Question: I want to visualize a huge diagram that is drawn in a HTML5 canvas. As depicted below, let's imagine the world map, it's impossible to visualize it all at the same time with a "decent" detail. Therefore, in my canvas I would like to be able to pan over it using the mouse to see the other countries that are not visible.
Does anyone know how to implement this sort of panning in a HTML5 canvas? Another feature would be the zoom in and out.

I've seen a few examples but I couldn't get them working nor they seam to address my question.
Thanks in advance!
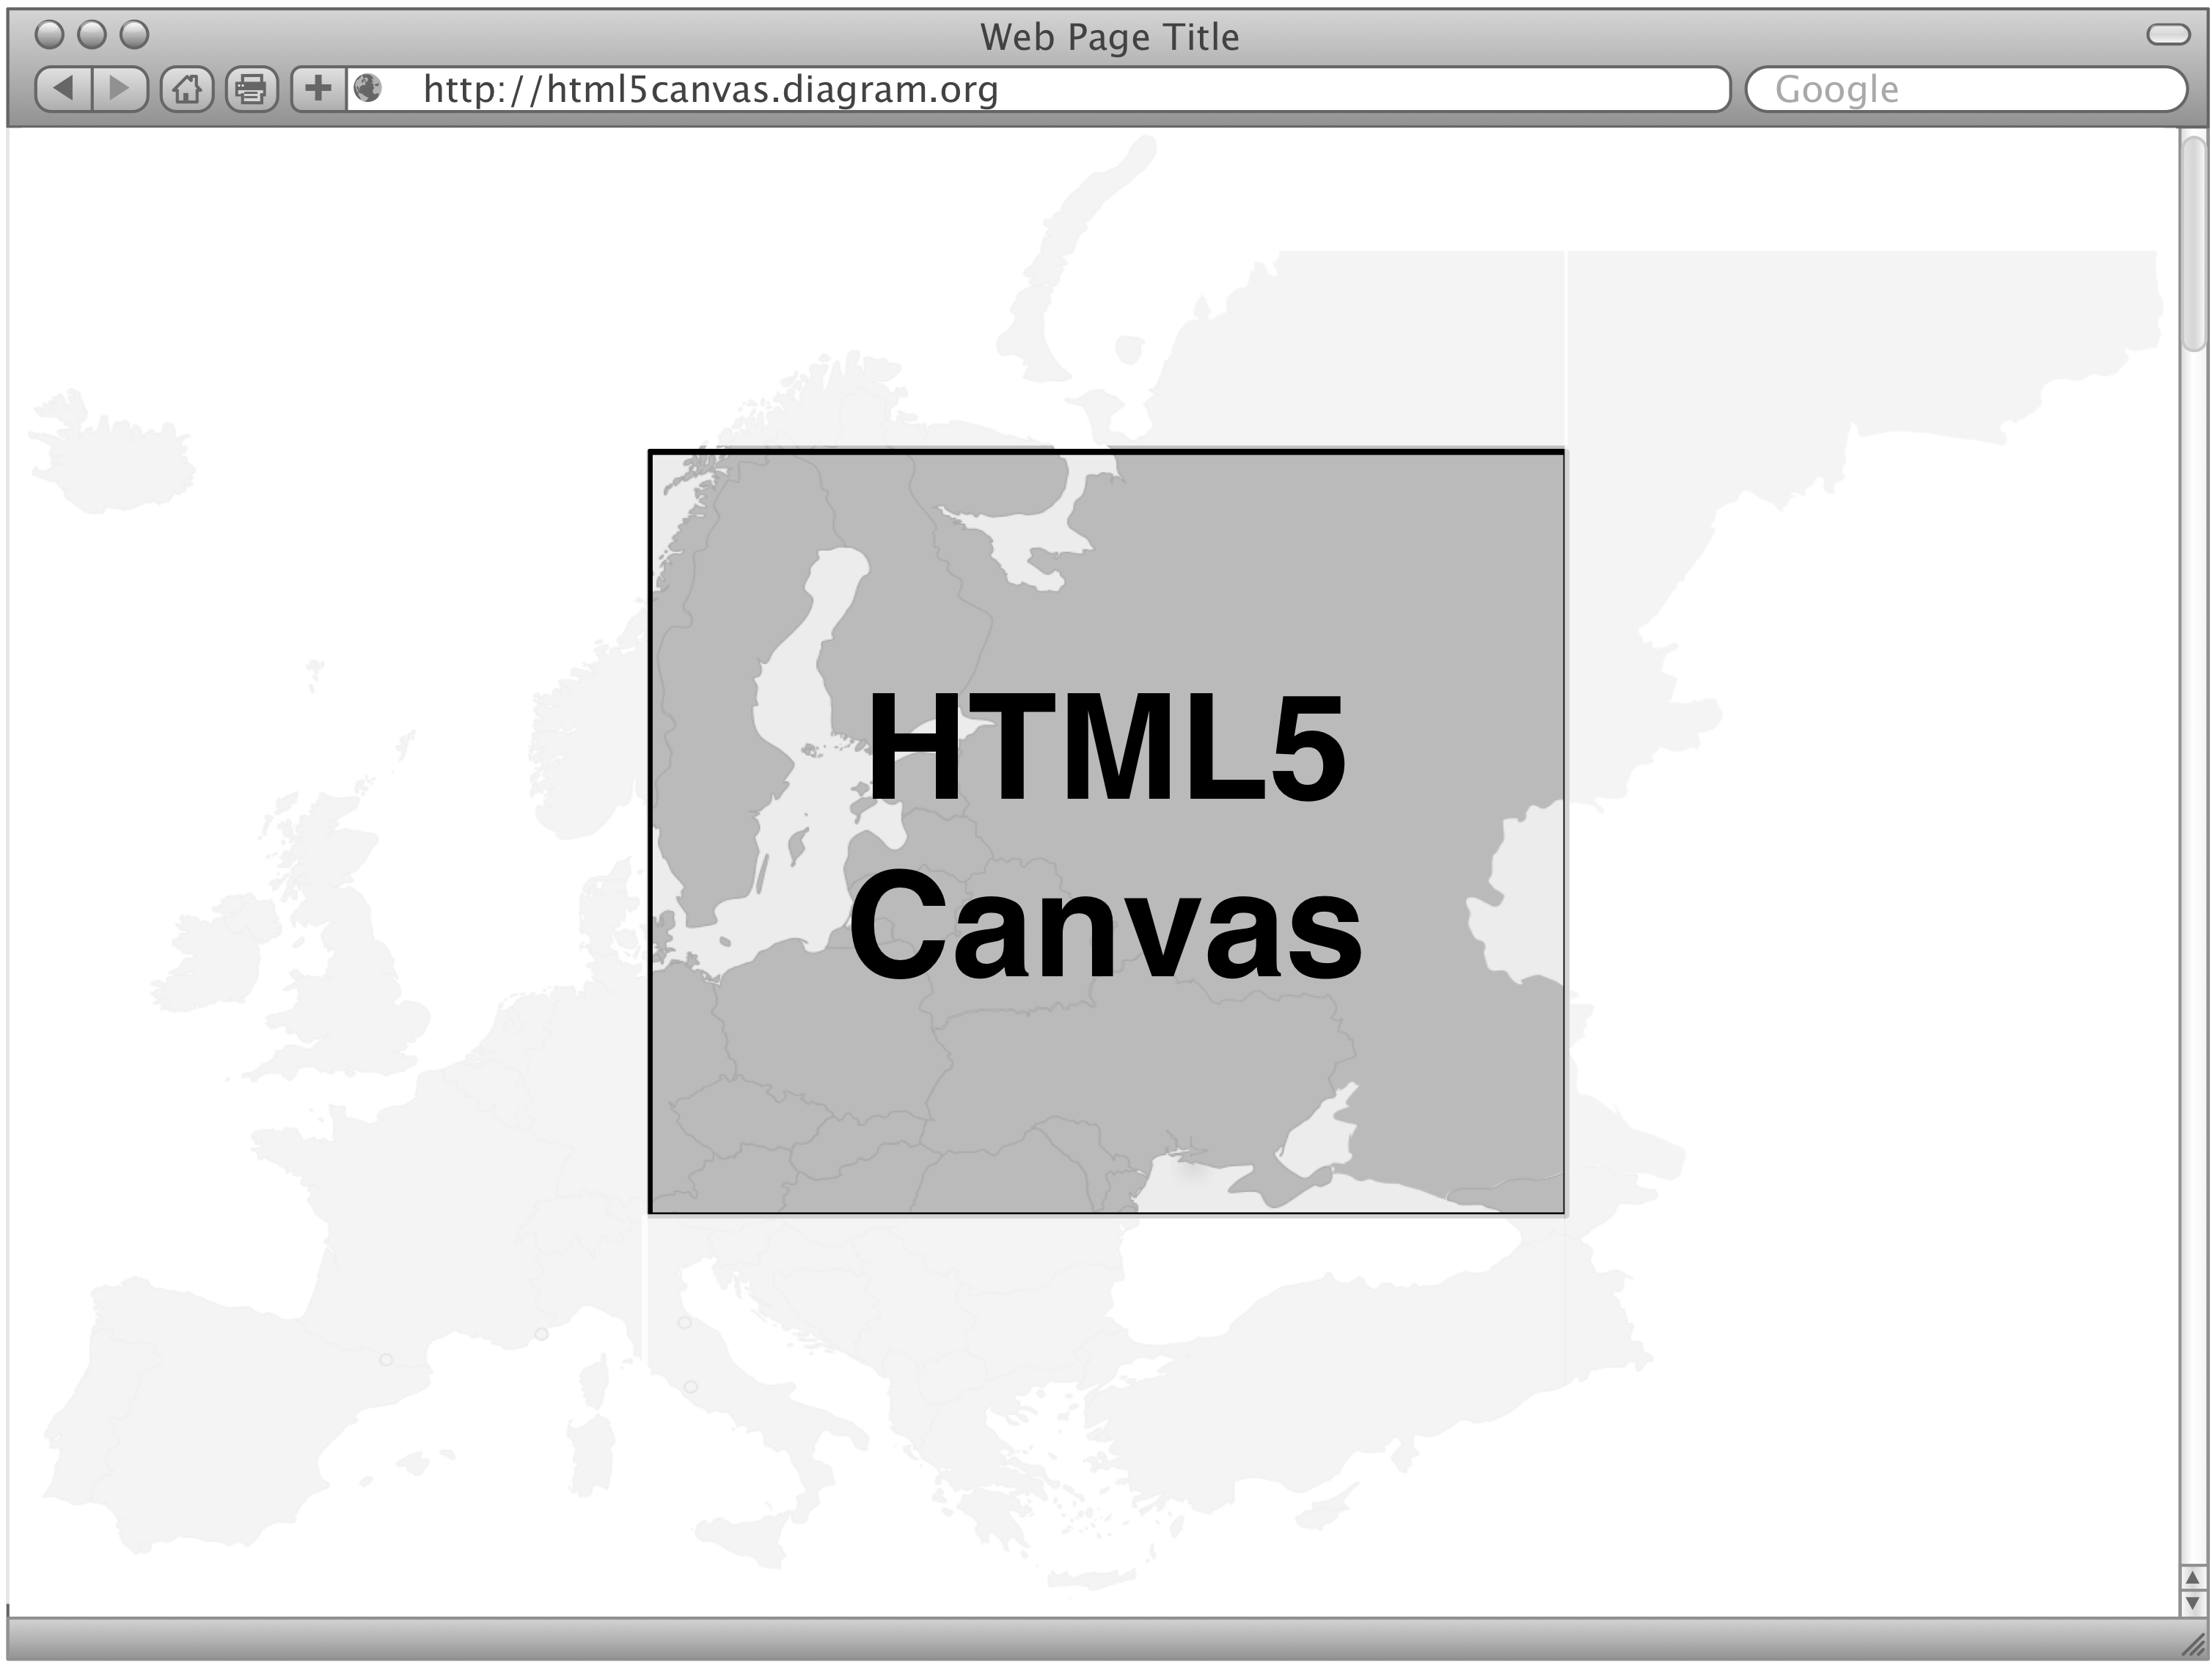
Answer: To achieve a panning functionality with a peep-hole it's simply a matter of two draw operations, one full and one clipped.
<URL>:
Setup variables:
'''
var ctx = canvas.getContext('2d'),
ix = 0, iy = 0, /// image position
offsetX = 0, offsetY = 0, /// current offsets
deltaX, deltaY, /// deltas from mouse down
mouseDown = false, /// in mouse drag
img = null, /// background
rect, /// rect position
rectW = 200, rectH = 150; /// size of highlight area
'''
Set up the main functions that you use to set size according to window size (including on resize):
'''
/// calc canvas w/h in relation to window as well as
/// setting rectangle in center with the pre-defined
/// width and height
function setSize() {
canvas.width = window.innerWidth;
canvas.height = window.innerHeight;
rect = [canvas.width * 0.5 - rectW * 0.5,
canvas.height * 0.5 - rectH * 0.5,
rectW, rectH]
update();
}
/// window resize so recalc canvas and rect
window.onresize = setSize;
'''
The main function in this is the draw function. Here we draw the image on the position calculated by mouse moving (see next section).
- - - -
-
'''
/// main draw
function update() {
if (img === null) return;
/// limit x/y as drawImage cannot draw with negative
/// offsets for clipping
if (ix + offsetX > rect[0]) ix = rect[0] - offsetX;
if (iy + offsetY > rect[1]) iy = rect[1] - offsetY;
/// clear background to clear off garbage
ctx.clearRect(0, 0, canvas.width, canvas.height);
/// make everything transparent
ctx.globalAlpha = 0.2;
/// draw complete background
ctx.drawImage(img, ix + offsetX, iy + offsetY);
/// reset alpha as we need opacity for next draw
ctx.globalAlpha = 1;
/// draw a clipped version of the background and
/// adjust for offset and image position
ctx.drawImage(img, -ix - offsetX + rect[0], /// sx
-iy - offsetY + rect[1], /// sy
rect[2], rect[3], /// sw/h
/// destination
rect[0], rect[1], rect[2], rect[3]);
/// make a nice sharp border by offsetting it half pixel
ctx.strokeRect(rect[0] + 0.5, rect[1] + 0.5, rect[2], rect[3]);
}
'''
Now it's a matter of handling mouse down, move and up and calculate the offsets -
In the mouse down we store current mouse positions that we'll use for calculating deltas on mouse move:
'''
canvas.onmousedown = function(e) {
/// don't do anything until we have an image
if (img === null) return;
/// correct mouse pos
var coords = getPos(e),
x = coords[0],
y = coords[1];
/// store current position to calc deltas
deltaX = x;
deltaY = y;
/// here we go..
mouseDown = true;
}
'''
Here we use the deltas to avoid image jumping setting the corner to mouse position. The deltas are transferred as offsets to the 'update' function:
'''
canvas.onmousemove = function(e) {
/// in a drag?
if (mouseDown === true) {
var coords = getPos(e),
x = coords[0],
y = coords[1];
/// offset = current - original position
offsetX = x - deltaX;
offsetY = y - deltaY;
/// redraw what we have so far
update();
}
}
'''
And finally on mouse up we make the offsets a permanent part of the image position:
'''
document.onmouseup = function(e) {
/// was in a drag?
if (mouseDown === true) {
/// not any more!!!
mouseDown = false;
/// make image pos. permanent
ix += offsetX;
iy += offsetY;
/// so we need to reset offsets as well
offsetX = offsetY = 0;
}
}
'''
For zooming the canvas I believe this is already answered in this post - you should be able to merge this with the answer given here:
<URL>